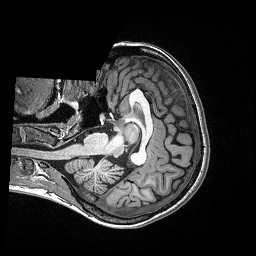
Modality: T1w
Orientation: axial
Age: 23
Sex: female
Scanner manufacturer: siemens
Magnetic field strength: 3 T
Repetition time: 2.4 s
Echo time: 0.03 s